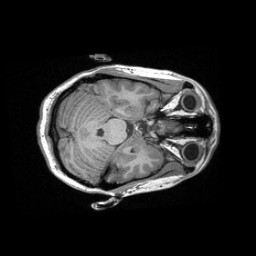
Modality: T1w
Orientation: axial
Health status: healthy
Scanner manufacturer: siemens
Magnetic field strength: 3 T
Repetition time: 2.3 s
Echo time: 0.00287 s